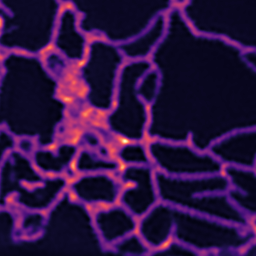
Label: Super-resolution ER image